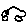
Label: car